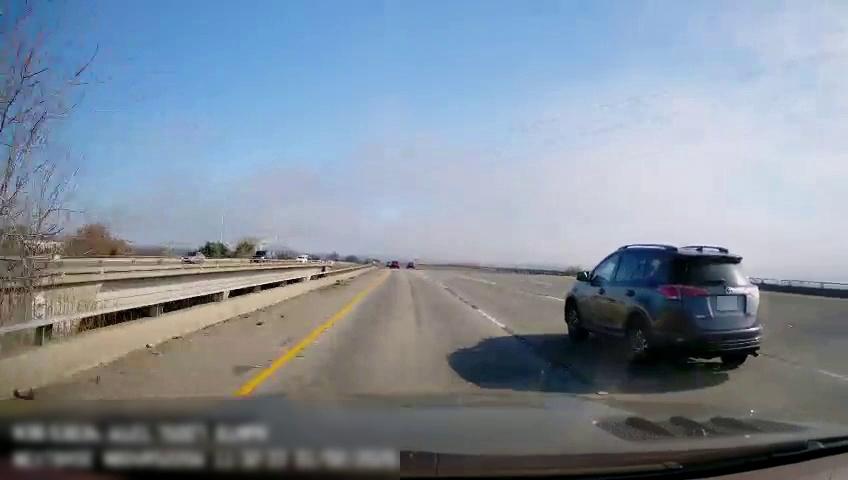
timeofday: Day
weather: Sunny
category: Drivable Space
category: Drivable Space
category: Vehicles | SUV
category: Vehicles | Car
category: Vehicles | SUV
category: Lanes | Current Lane
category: Lanes | Current Lane
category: Lanes | Alternate Lane
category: Lanes | Alternate Lane